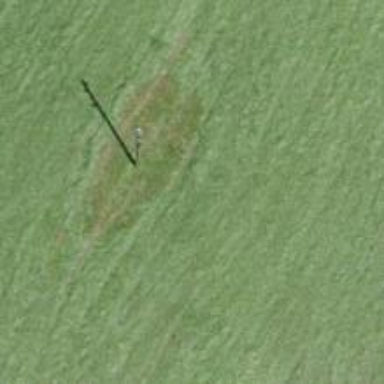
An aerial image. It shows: Power pole.